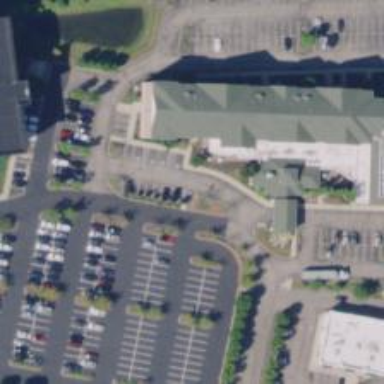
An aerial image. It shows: Hotel building.